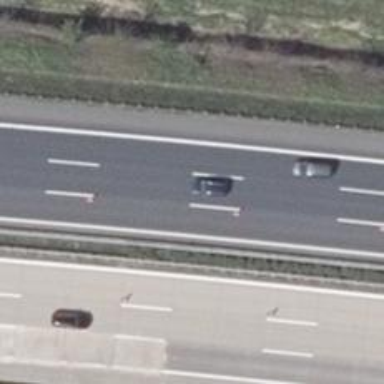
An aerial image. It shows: Concrete motorway.